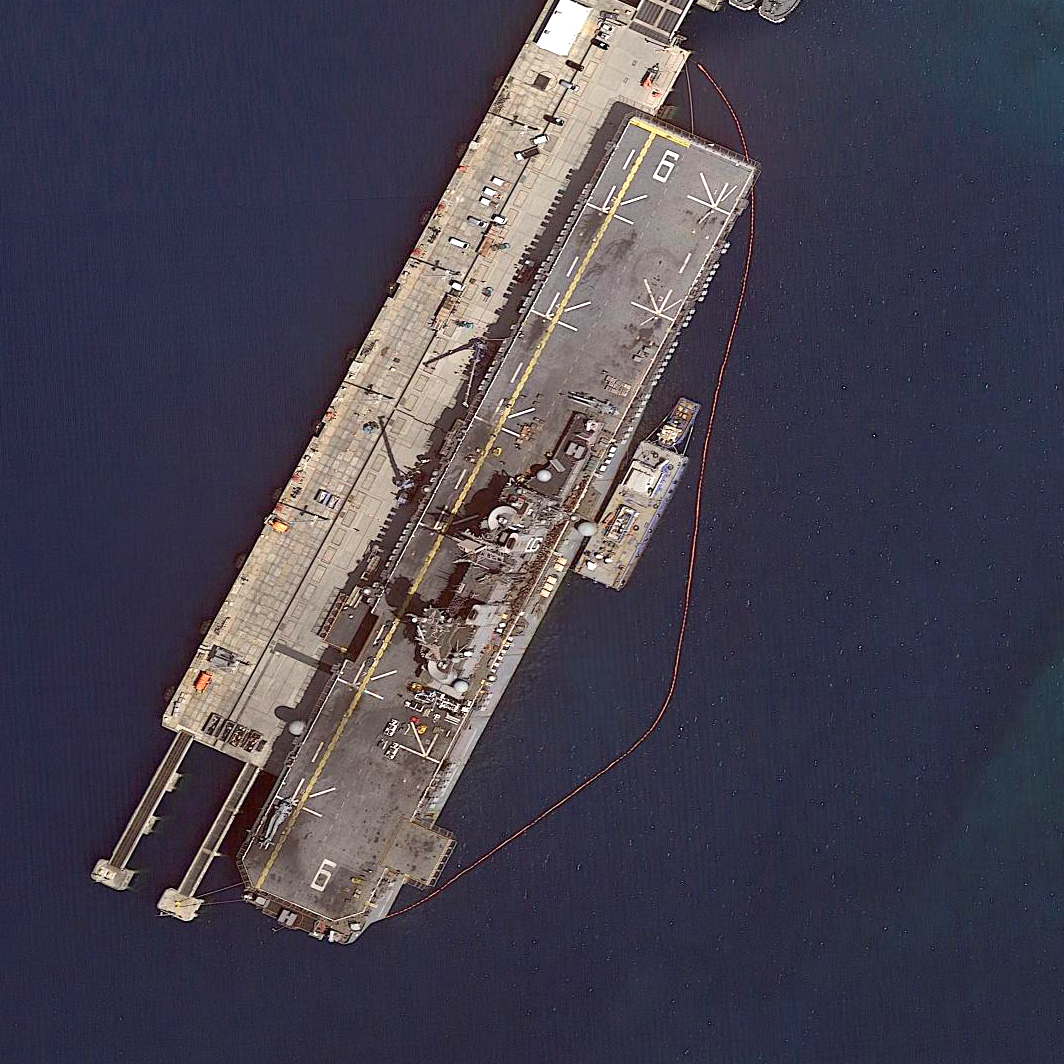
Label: assault